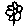
Label: flower